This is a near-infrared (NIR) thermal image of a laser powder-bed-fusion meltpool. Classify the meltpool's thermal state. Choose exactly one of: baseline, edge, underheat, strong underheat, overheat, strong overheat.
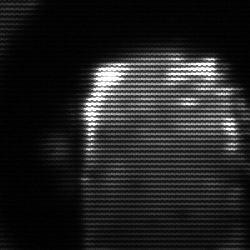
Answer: baseline